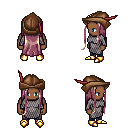
a pixel art fantasy rpg character, male body template, human, dark skin, chain mail, magenta pants, white blonde extra-long hairstyle, leather cap, gold boots, four views (front, back, left, right), 2x2 character sprite sheet, small pixel art, hard edges, no anti-aliasing